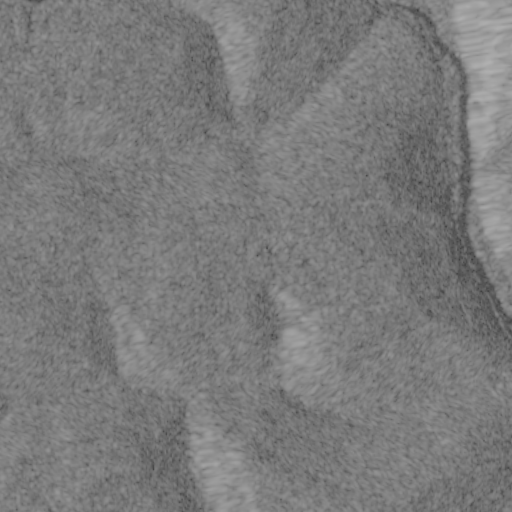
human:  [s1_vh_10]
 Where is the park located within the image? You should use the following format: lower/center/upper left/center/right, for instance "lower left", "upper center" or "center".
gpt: The park is located in the lower left of the image.
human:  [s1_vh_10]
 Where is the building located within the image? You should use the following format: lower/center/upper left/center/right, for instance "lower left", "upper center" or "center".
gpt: The building is located in the upper right of the image.
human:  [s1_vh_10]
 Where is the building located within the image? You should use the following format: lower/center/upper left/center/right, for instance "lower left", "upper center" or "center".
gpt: The building is located in the upper right of the image.
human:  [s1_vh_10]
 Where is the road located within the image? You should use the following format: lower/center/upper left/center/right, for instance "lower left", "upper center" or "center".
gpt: There is no road in the image.

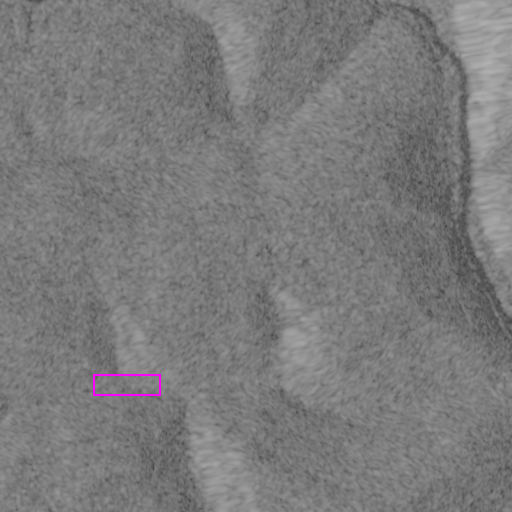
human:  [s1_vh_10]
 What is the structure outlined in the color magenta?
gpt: The structure outlined in magenta is a park.
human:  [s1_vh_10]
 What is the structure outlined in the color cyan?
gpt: There is no cyan outline.